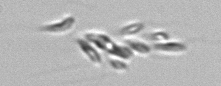
Label: Dinobryon